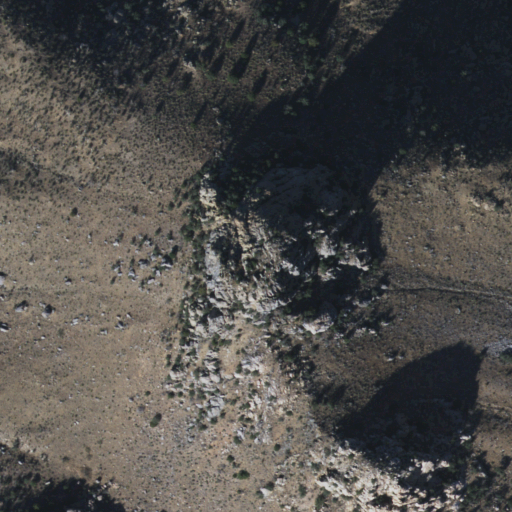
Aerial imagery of mountain in Arizona named Helens Dome containing shrub and evergreen forest